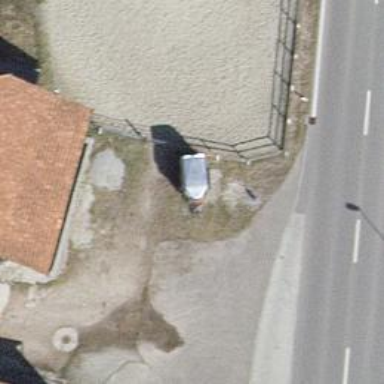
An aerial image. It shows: Gate.